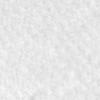
Label: no_change